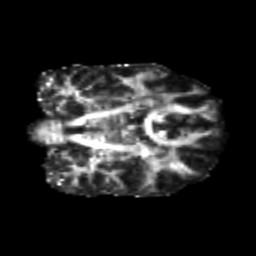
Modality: FA
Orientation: coronal
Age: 23
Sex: male
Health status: healthy
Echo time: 0.074 s